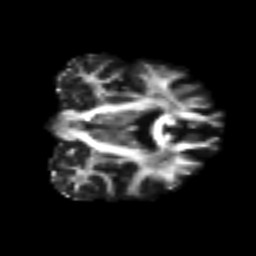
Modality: FA
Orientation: coronal
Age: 40
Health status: ill
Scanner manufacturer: philips
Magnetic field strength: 3 T
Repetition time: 9 s
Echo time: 0.127 s